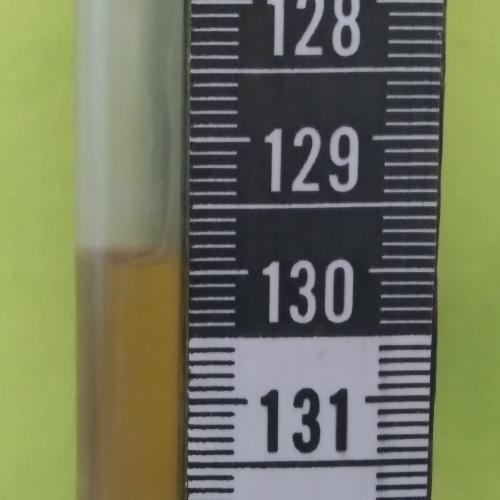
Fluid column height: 129.9 cm